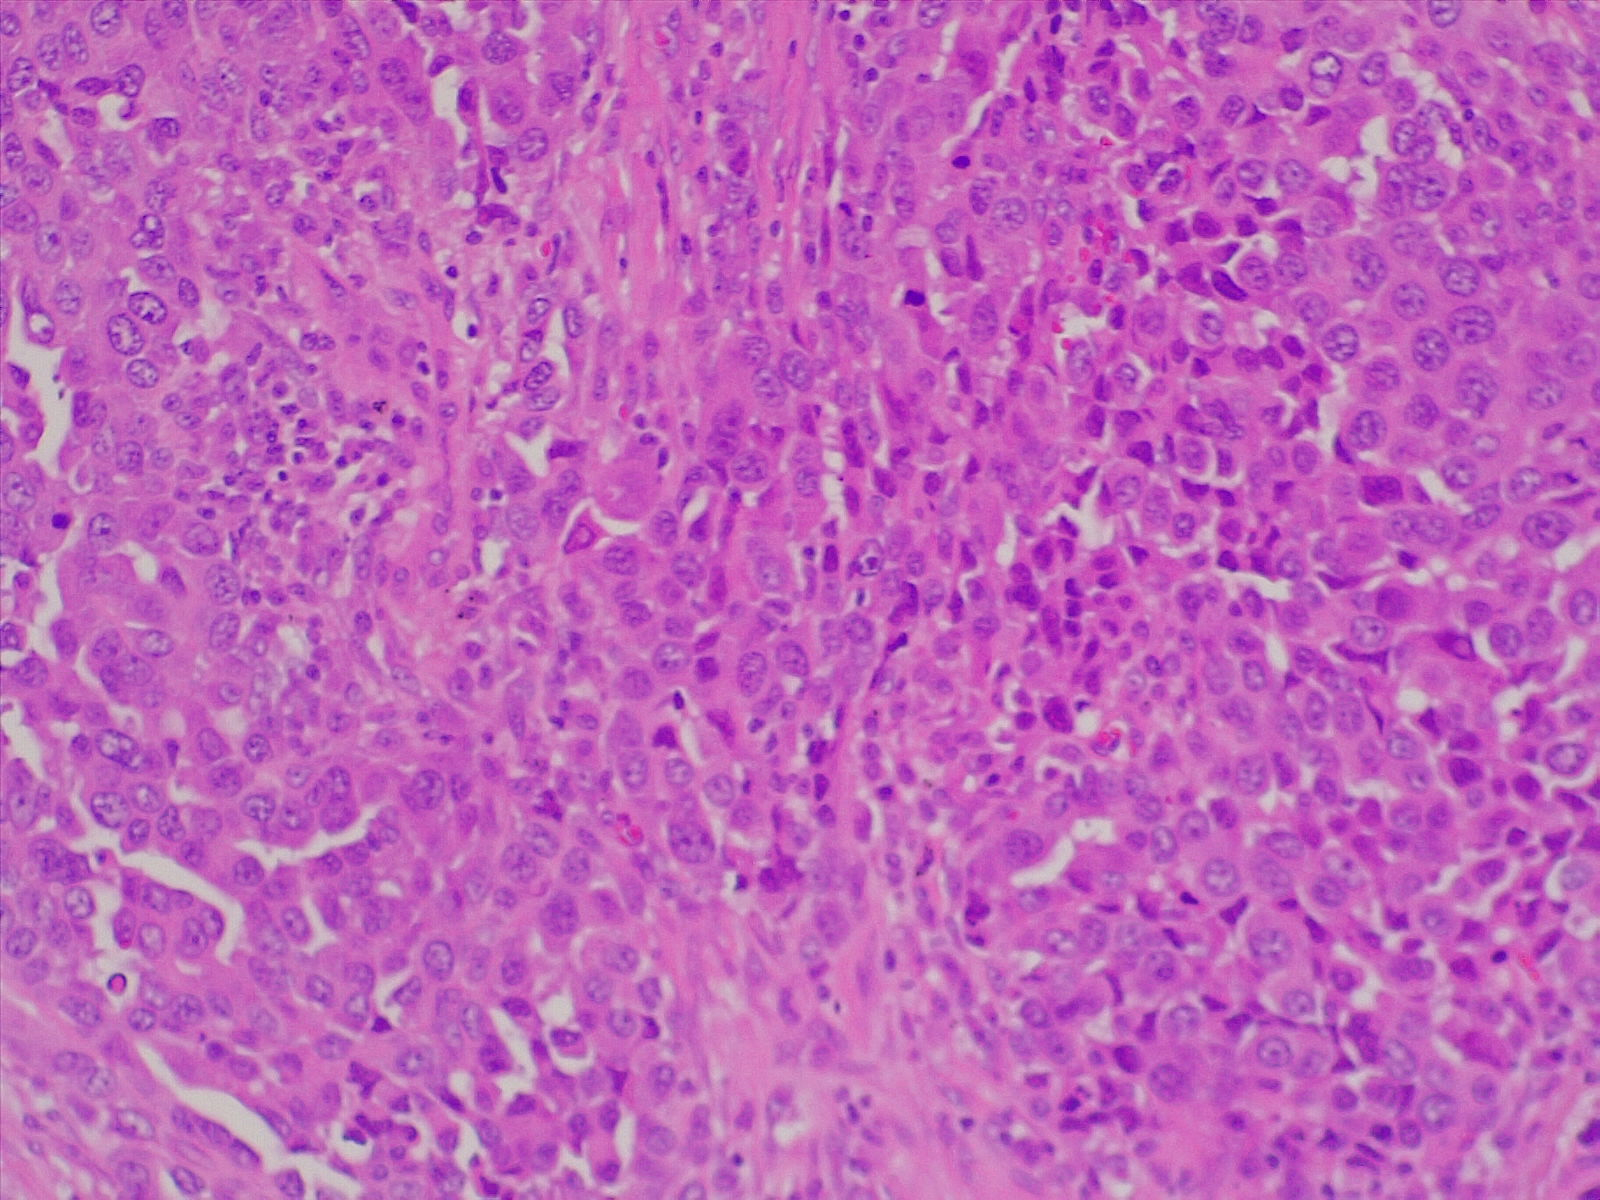
Label: lung adenocarcinoma, poorly differentiated